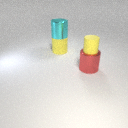
large cyan metal cylinder above large yellow rubber cylinder